Question: I'm trying to develop an application which will be used for the visualization of 3D objects and its simulations. In this I have to draw 'n' number of objects (may be a triangle, rectangle or some other non-convex polygons) with individual color shades.For this I'm using QGLWidget in Qt5 (OS - Windows 7/8/10).
'''
typedef struct {
QList<float> r,g,b;
QList<double> x,y,z;
}objectData;
'''
The number of objects and their corresponding coordinate values will be read from a file.
'''
void paintGL() {
glClear(GL_COLOR_BUFFER_BIT | GL_DEPTH_BUFFER_BIT);
glMatrixMode(GL_PROJECTION);
glLoadIdentity();
gluPerspective(25, GLWidget::width()/(float)GLWidget::height(), 0.1, 100);
glMatrixMode(GL_MODELVIEW);
glLoadIdentity();
gluLookAt(0,0,5, 0,0,0, 0,1,0);
glRotatef(140, 0.0, 0.0, 1.0);
glRotatef(95, 0.0, 1.0, 0.0);
glRotatef(50, 1.0, 0.0, 0.0);
glTranslated(-1.0, 0.0, -0.6);
drawObjects(objData, 1000)
}
'''
'''
void drawObjects(objectData objData,int objCnt) {
glPushMatrix();
glBegin(GL_POLYGON);
for(int i = 0; i < objCnt; i++) {
glColor3f(objData.r[i],objData.g[i],objData.b[i] );
glVertex3d(objData.x[i],objData.y[i],objData.z[i]);
}
glEnd();
glFlush();
glPopMatrix();
}
'''
Now, when the number of objects to be drawn exceeds a certain maximum value (for example say n = 5000), the application speed gradually decreases. I'm unable to use QThread since it already inherits QGLWidget.
Please suggest how to improve the performance of the application when number of objects count is higher. I don't know where I'm doing mistake.
Sample image which contains number of objects in mesh view

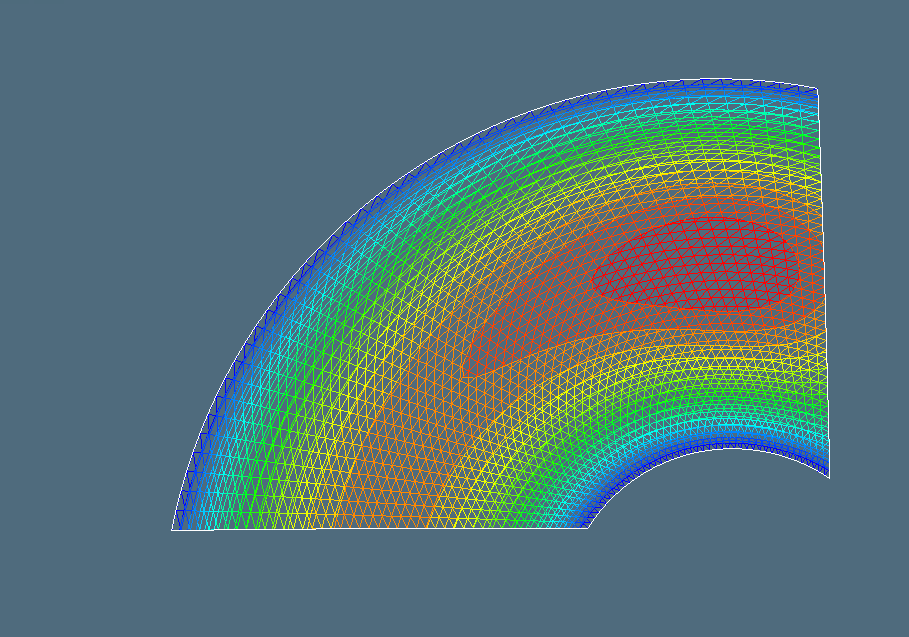
Answer: Thank you @dave and @Zedka9. It works fine for me when I started to use the intermediate mode in openGL. I have modified the drawObject function like this
After organizing and copying the vertices and colors to these buffers
GLfloat vertices[1024*1024],colors[1024*1024];
int vertArrayCnt; // number of verticies
'''
void drawObjects(void) {
glEnableClientState(GL_COLOR_ARRAY);
glEnableClientState(GL_VERTEX_ARRAY);
glColorPointer(3, GL_FLOAT, 0, colors);
glVertexPointer(3, GL_FLOAT, 0, vertices);
glPushMatrix();
glDrawArrays(GL_TRIANGLES, 0, vertArrayCnt);
glPopMatrix();
glDisableClientState(GL_VERTEX_ARRAY); // disable vertex arrays
glDisableClientState(GL_COLOR_ARRAY);
}
'''